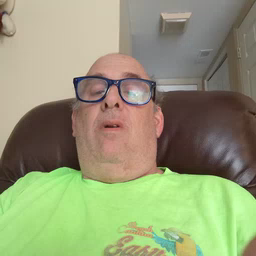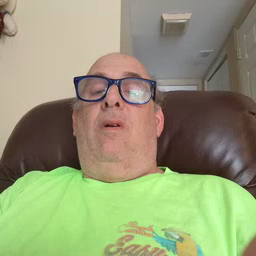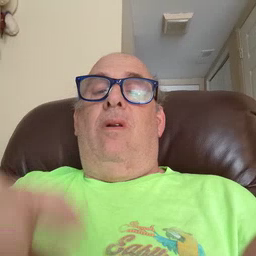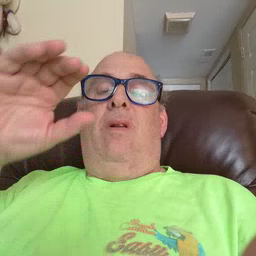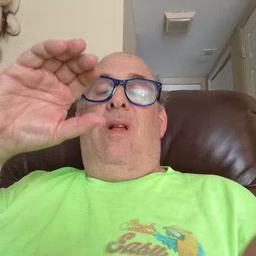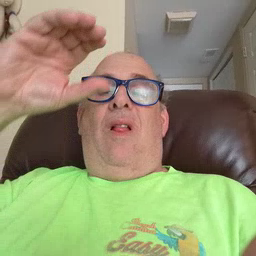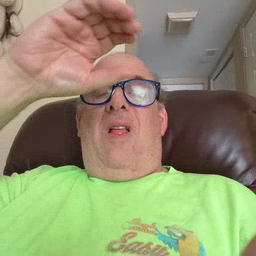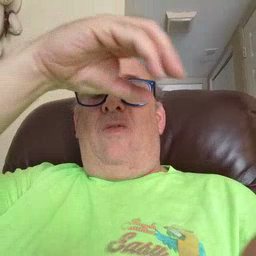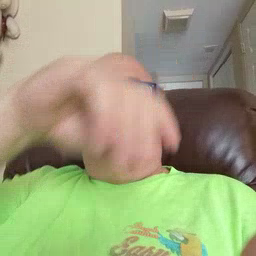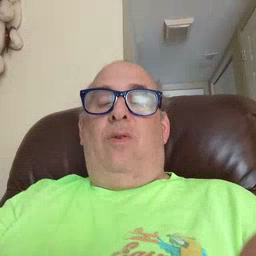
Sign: cloud